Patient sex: F
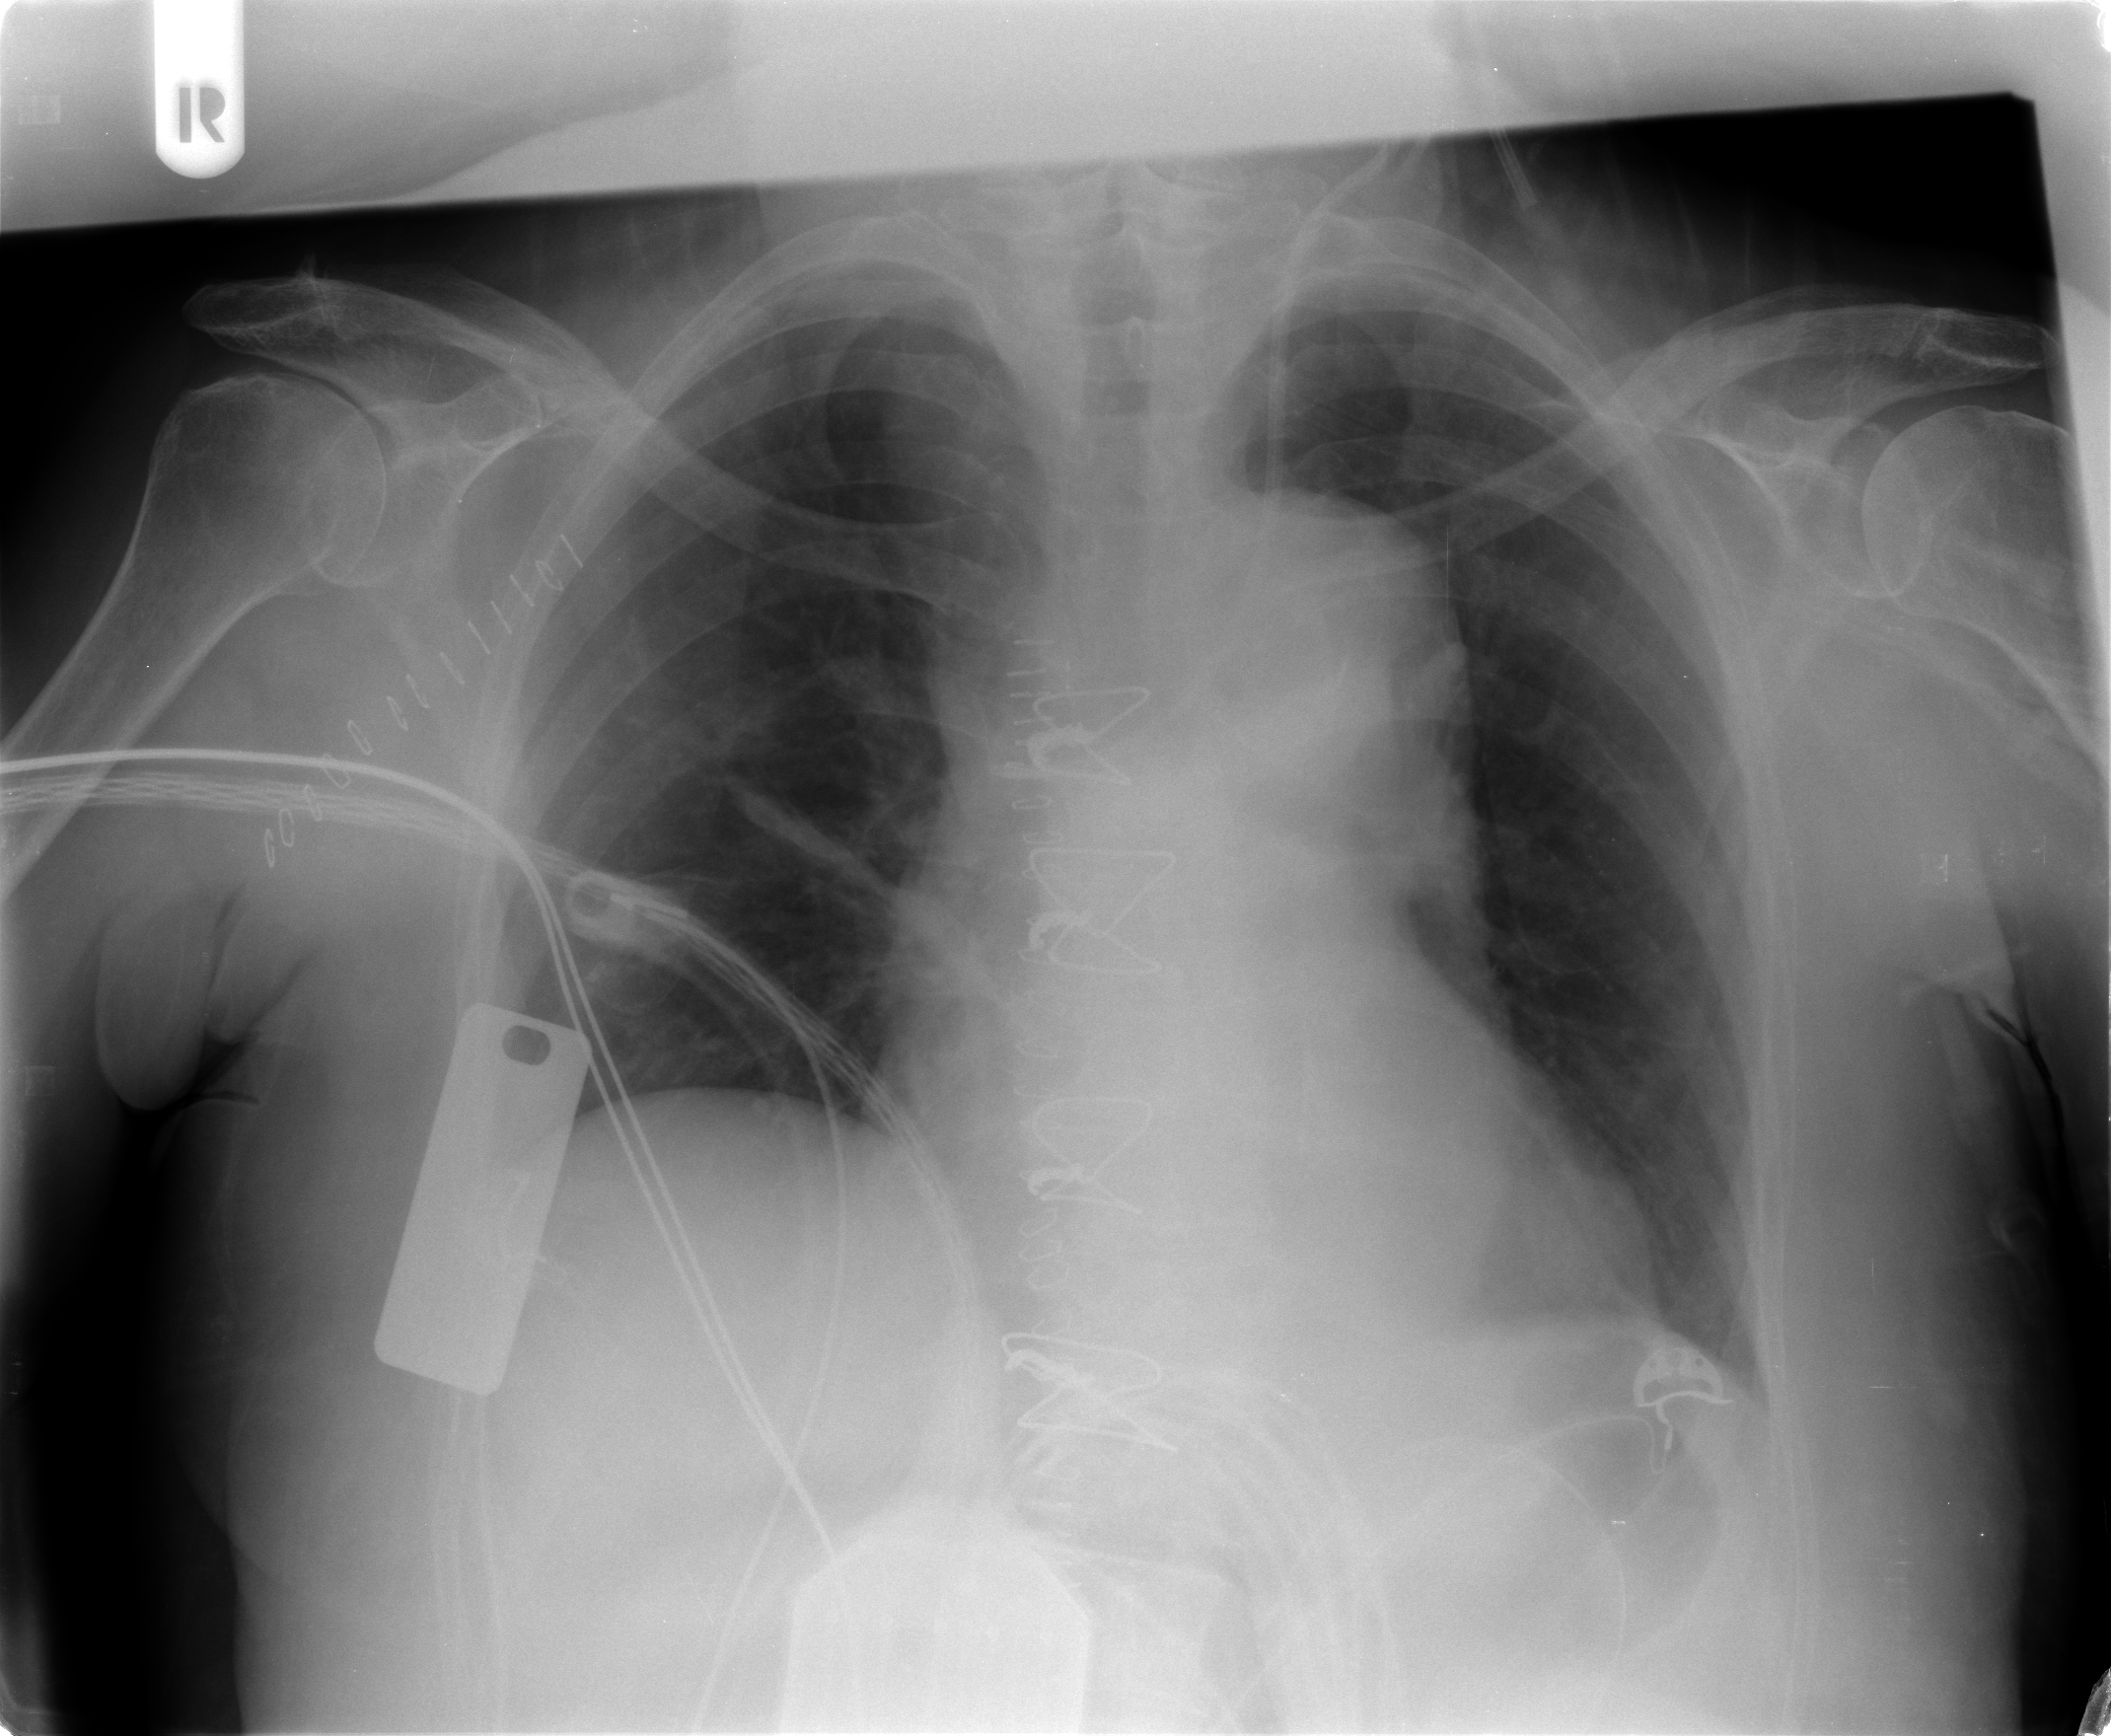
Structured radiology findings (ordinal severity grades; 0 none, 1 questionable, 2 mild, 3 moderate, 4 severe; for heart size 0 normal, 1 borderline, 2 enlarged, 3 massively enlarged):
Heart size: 0
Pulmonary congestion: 0
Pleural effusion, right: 0
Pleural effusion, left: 0
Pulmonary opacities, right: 0
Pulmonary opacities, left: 0
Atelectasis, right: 2
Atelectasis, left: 2